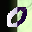
Label: 0